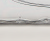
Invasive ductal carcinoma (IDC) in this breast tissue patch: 0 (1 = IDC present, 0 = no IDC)